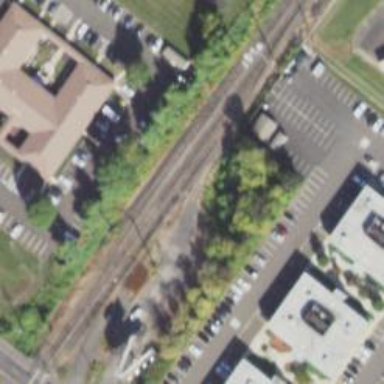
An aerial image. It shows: Railway siding for service.